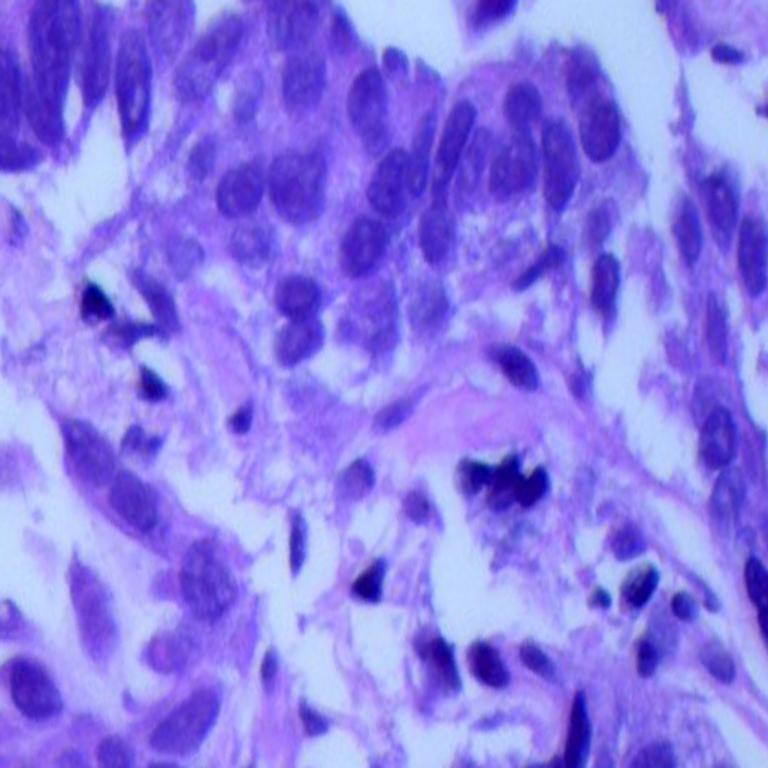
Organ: lung
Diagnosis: adenocarcinomas